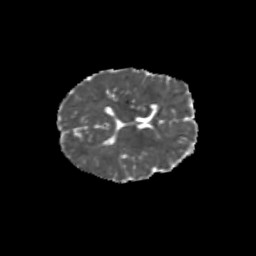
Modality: MD
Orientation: axial
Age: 10
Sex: male
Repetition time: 9.5 s
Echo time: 0.089 s